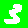
Digit: 3